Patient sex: F
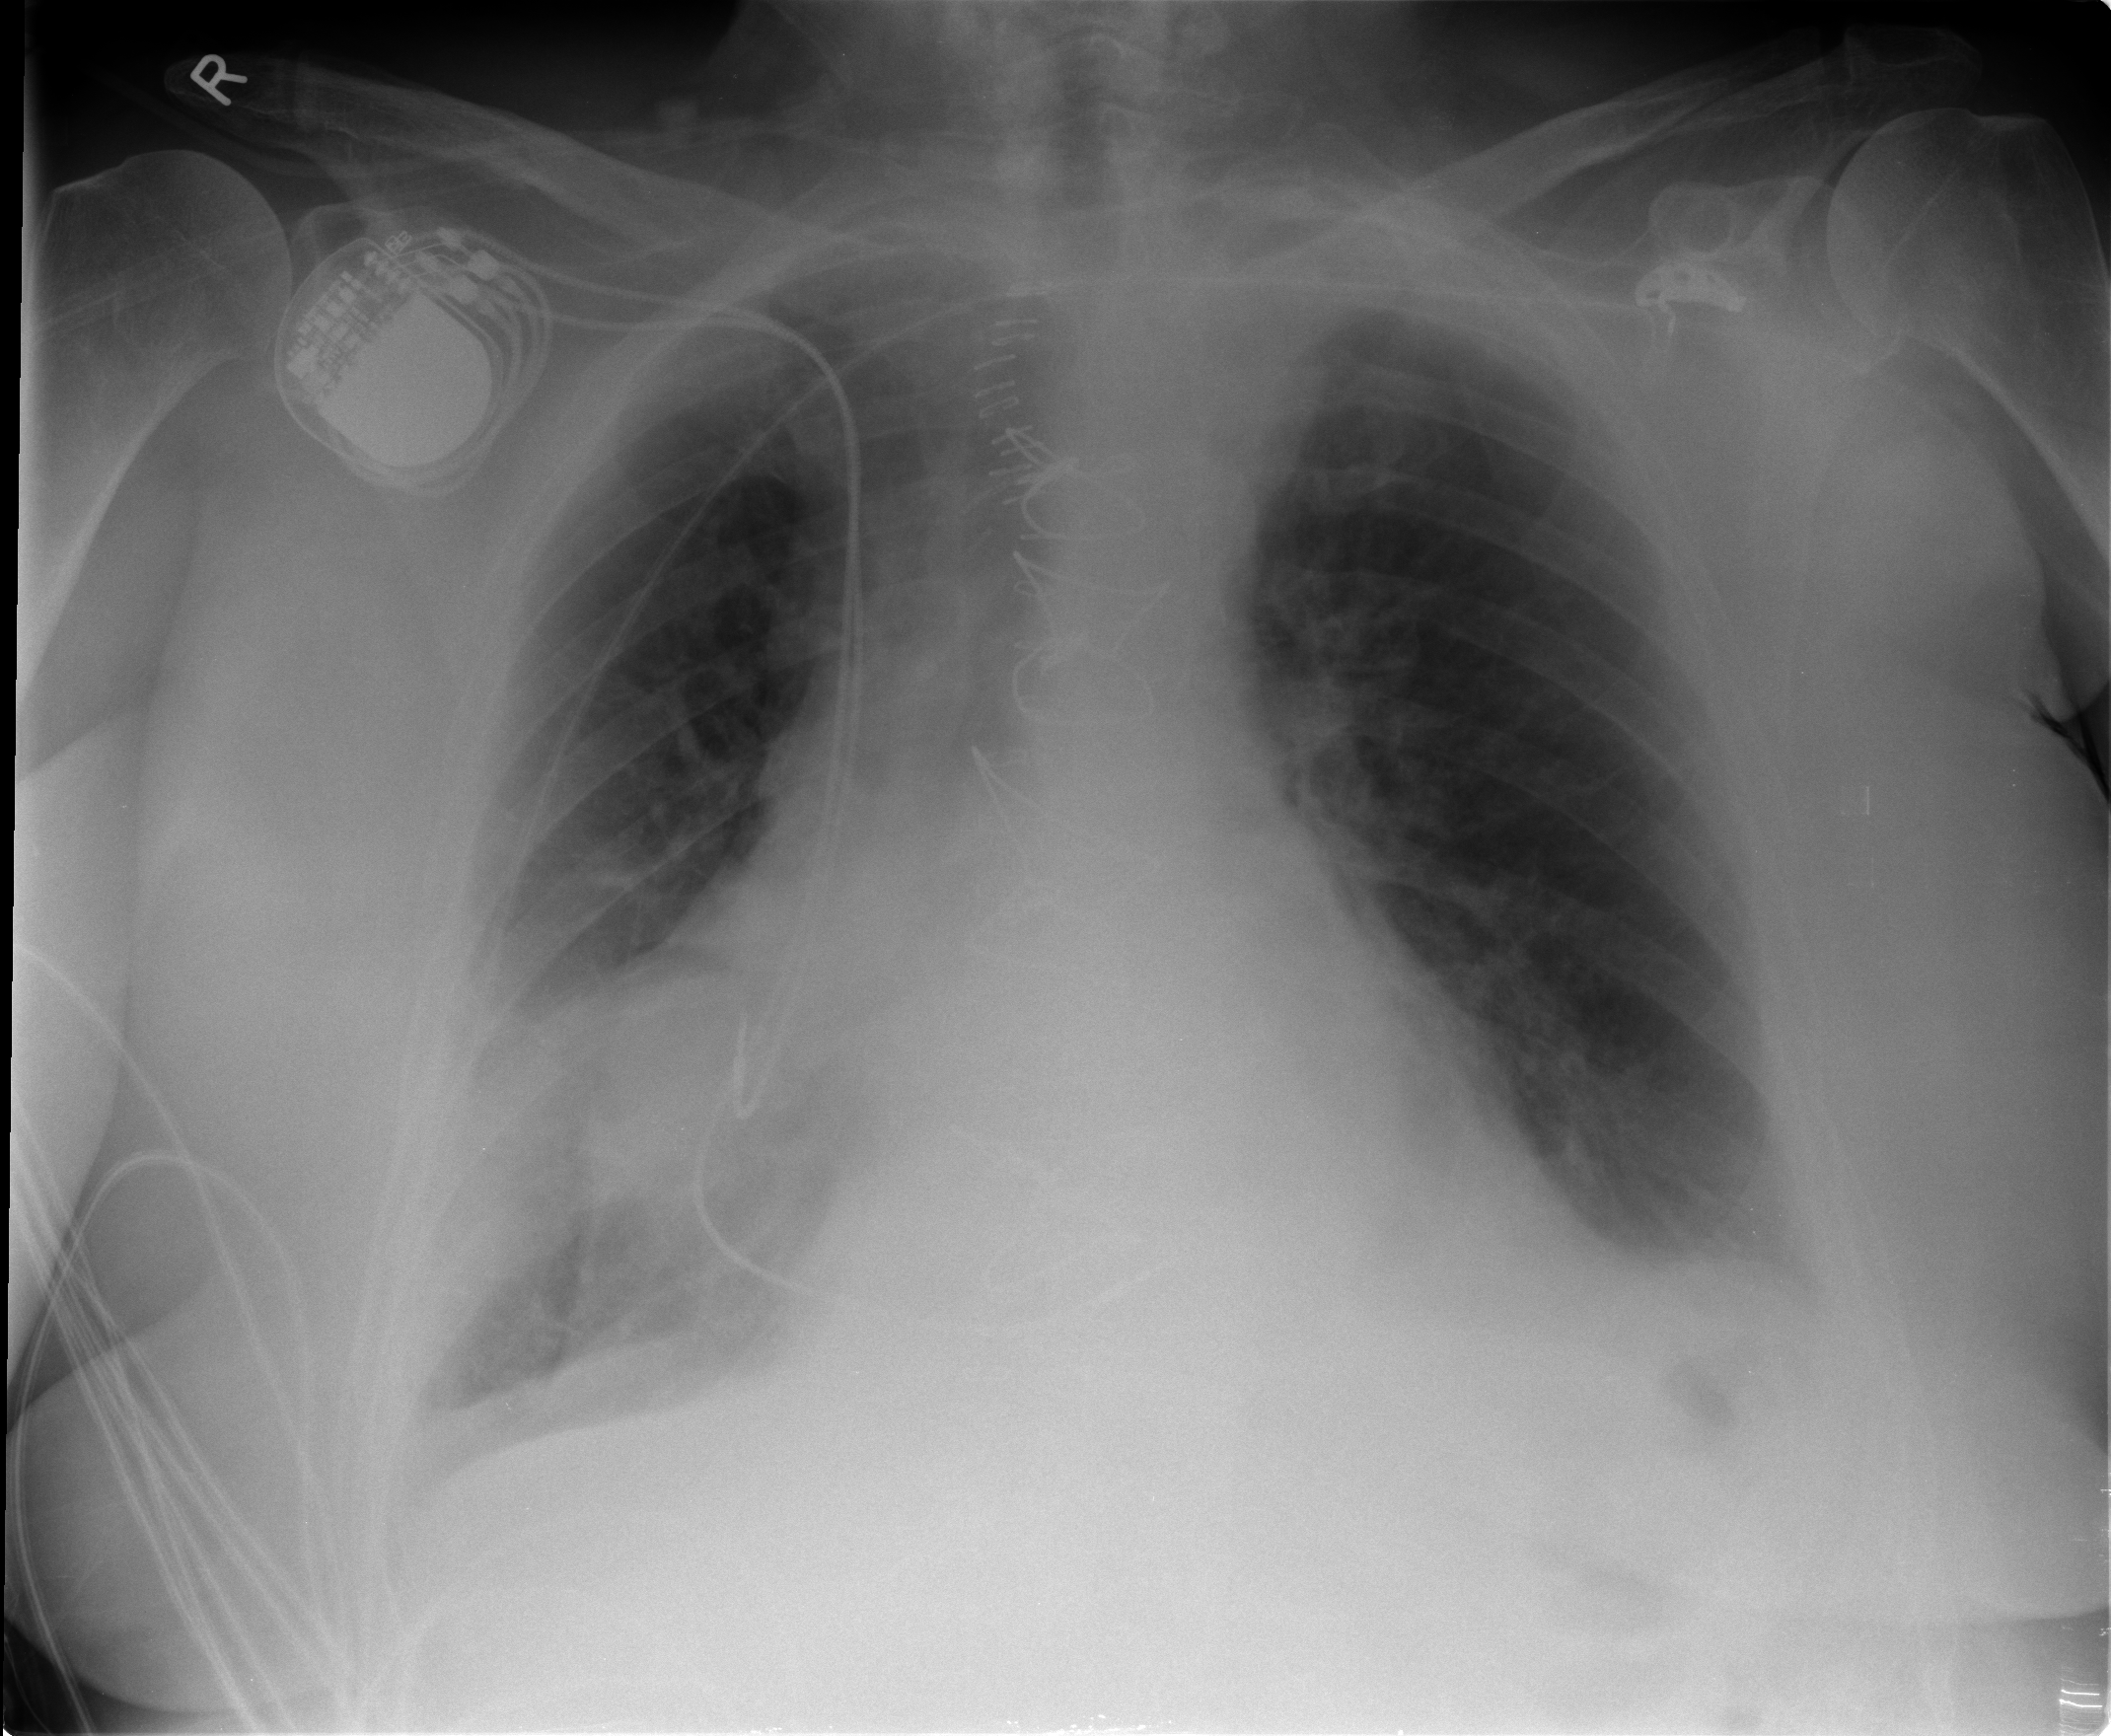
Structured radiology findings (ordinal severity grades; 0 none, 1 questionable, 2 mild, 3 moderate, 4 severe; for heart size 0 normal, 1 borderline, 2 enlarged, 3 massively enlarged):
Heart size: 0
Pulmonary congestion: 0
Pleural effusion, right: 2
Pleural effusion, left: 1
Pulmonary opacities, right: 2
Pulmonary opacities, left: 0
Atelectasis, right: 2
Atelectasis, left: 2